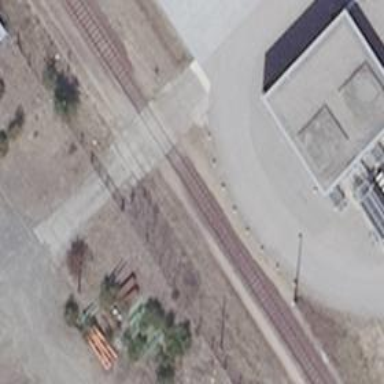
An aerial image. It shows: Level crossing along the railway.